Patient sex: M
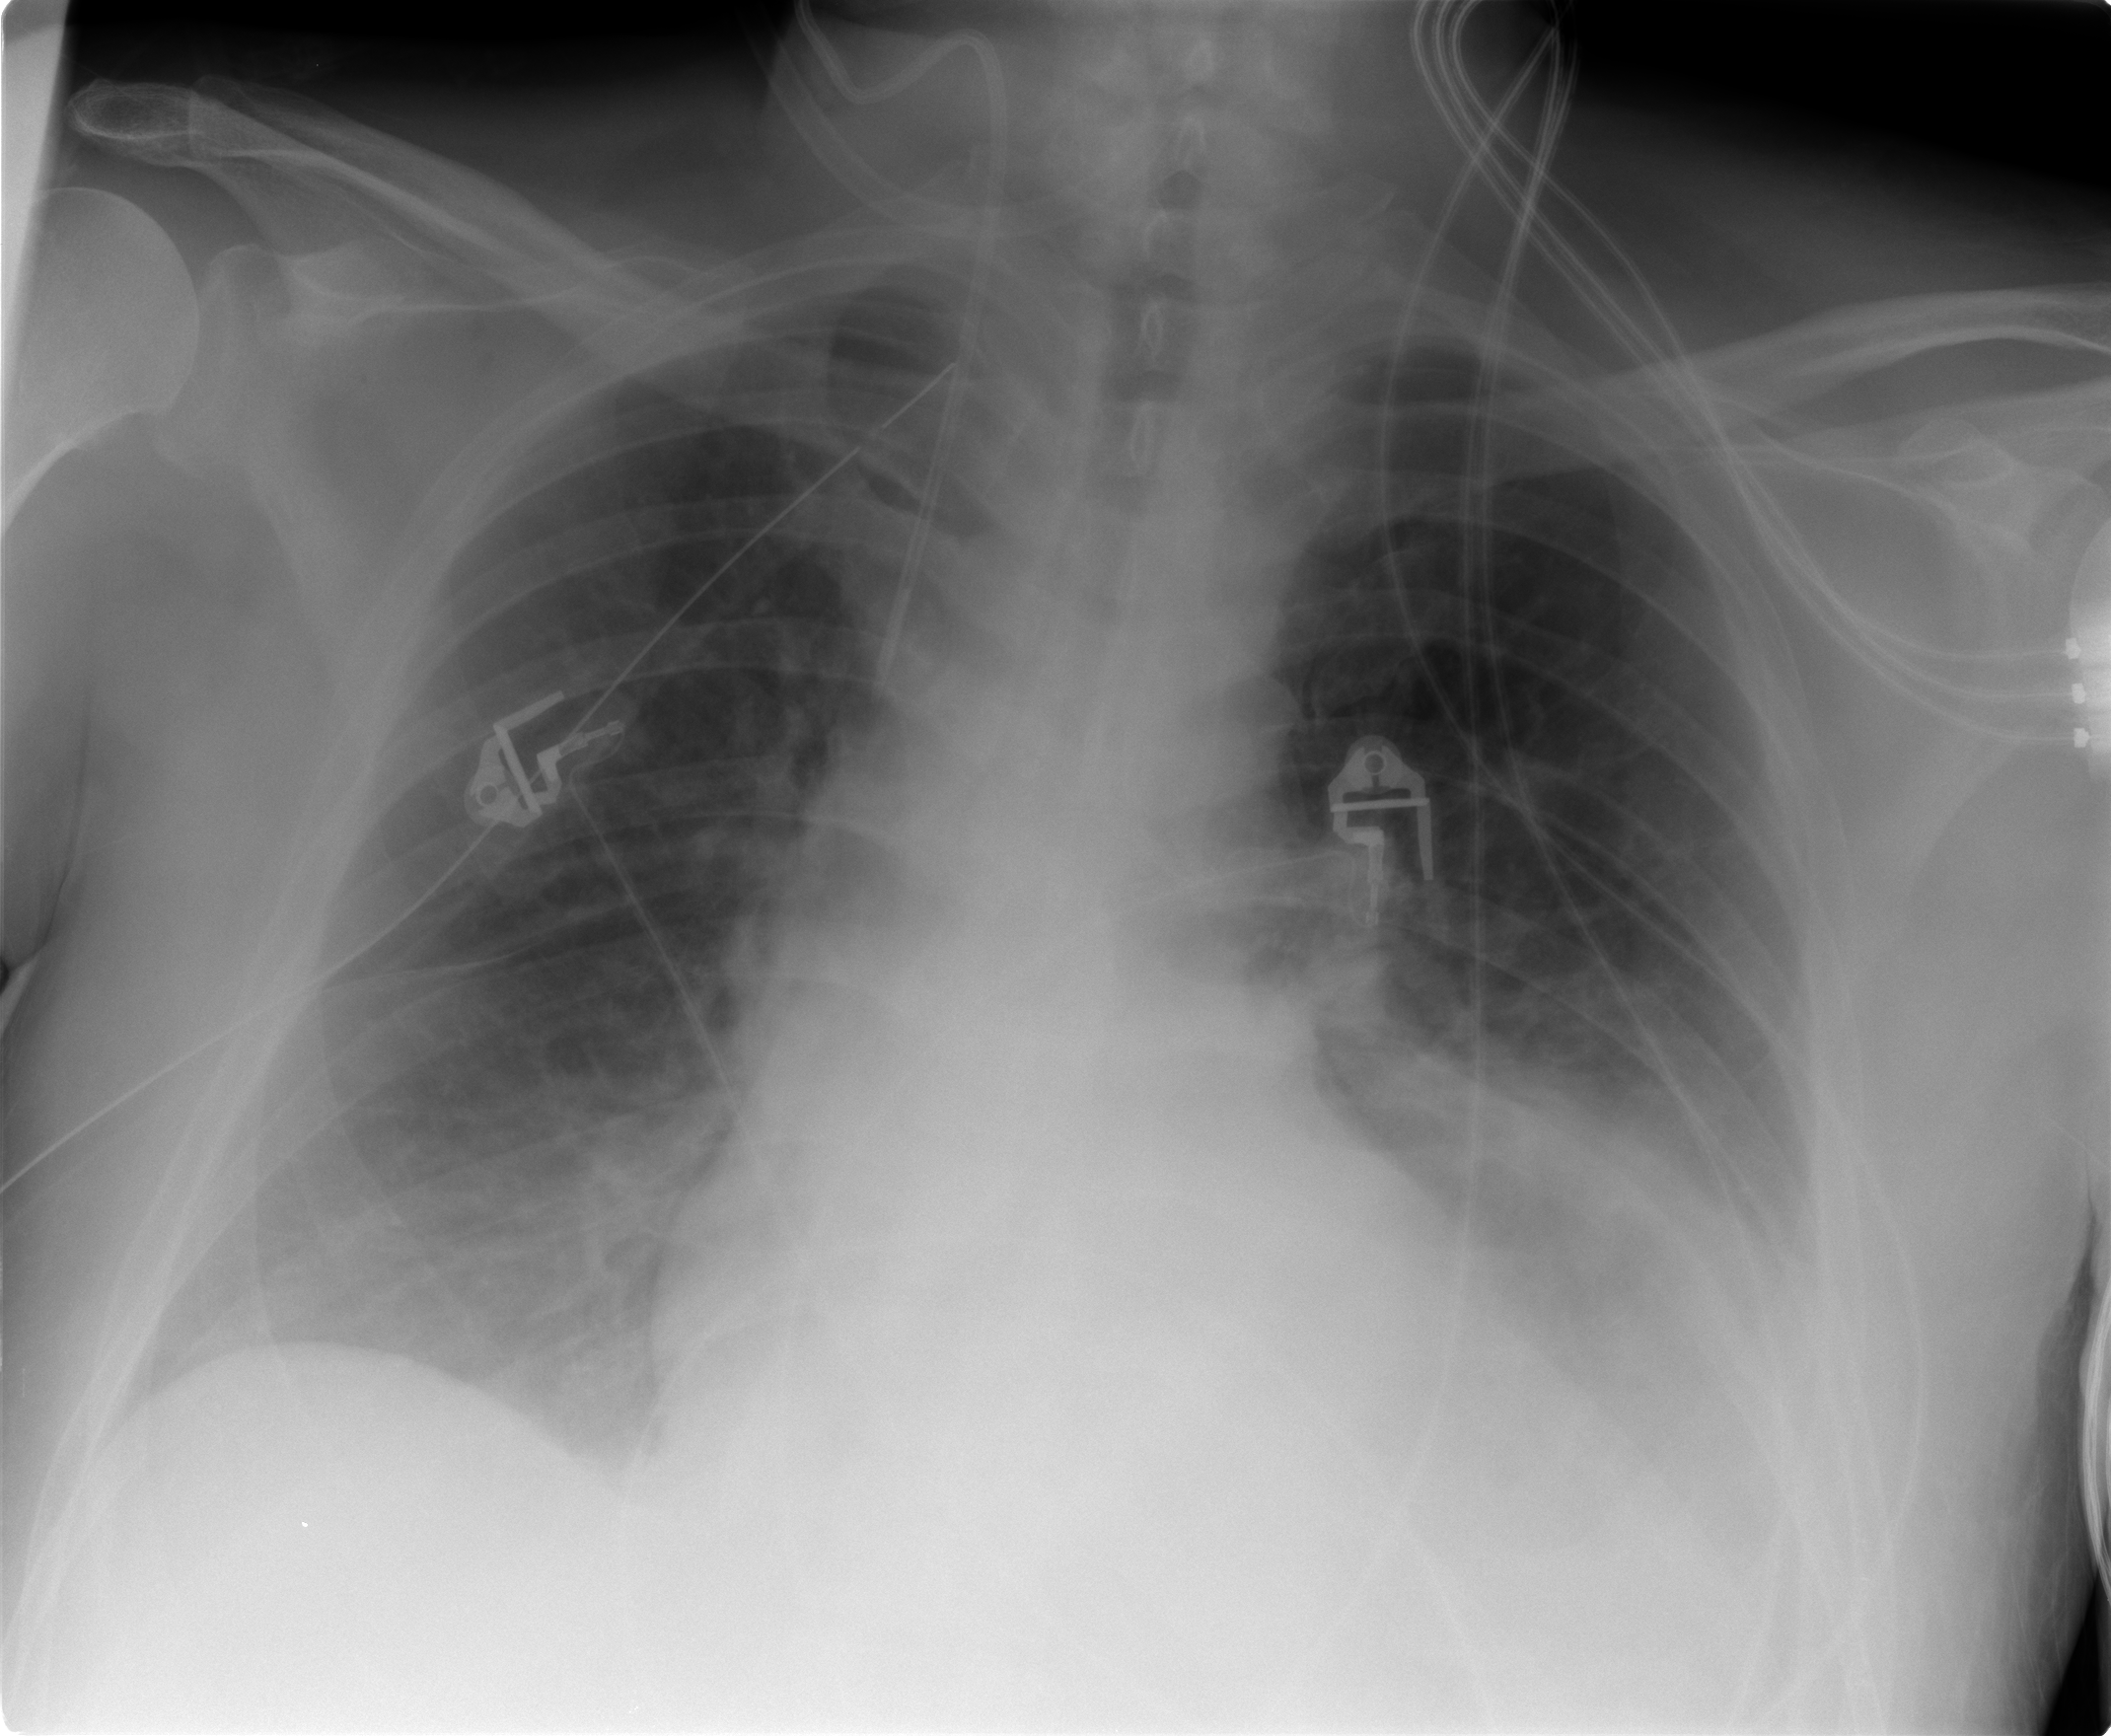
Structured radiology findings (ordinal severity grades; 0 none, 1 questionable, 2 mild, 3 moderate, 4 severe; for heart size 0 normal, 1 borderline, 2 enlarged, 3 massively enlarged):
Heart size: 1
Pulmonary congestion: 1
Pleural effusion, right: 1
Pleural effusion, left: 2
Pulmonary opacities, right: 1
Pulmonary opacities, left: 2
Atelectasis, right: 2
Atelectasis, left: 2